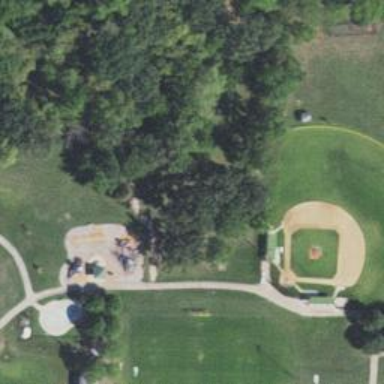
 perfect for leisurely sports activities."